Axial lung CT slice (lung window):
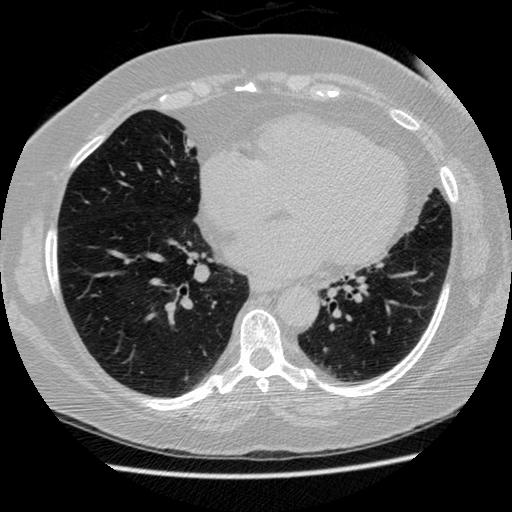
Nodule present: no